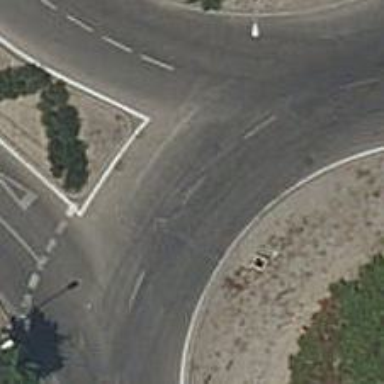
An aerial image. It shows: Secondary road leading to roundabout.